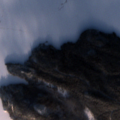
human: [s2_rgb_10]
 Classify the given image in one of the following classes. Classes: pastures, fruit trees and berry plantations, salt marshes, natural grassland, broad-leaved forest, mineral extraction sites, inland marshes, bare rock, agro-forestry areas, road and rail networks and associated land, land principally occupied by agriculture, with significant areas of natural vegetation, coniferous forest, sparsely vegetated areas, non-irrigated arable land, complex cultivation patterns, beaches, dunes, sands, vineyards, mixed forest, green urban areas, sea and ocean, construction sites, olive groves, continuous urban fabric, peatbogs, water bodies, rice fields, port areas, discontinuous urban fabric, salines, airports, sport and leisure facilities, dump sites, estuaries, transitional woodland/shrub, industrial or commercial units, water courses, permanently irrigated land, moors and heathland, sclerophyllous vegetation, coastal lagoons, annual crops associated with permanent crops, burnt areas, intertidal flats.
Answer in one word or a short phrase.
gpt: coniferous forest, mixed forest, water bodies